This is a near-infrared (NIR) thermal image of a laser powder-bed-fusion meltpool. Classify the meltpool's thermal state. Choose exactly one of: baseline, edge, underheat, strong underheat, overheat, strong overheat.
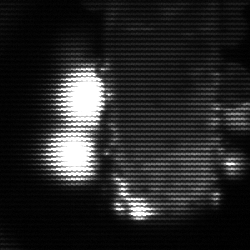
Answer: strong underheat